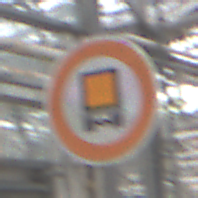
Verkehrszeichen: VerbotKennzeichnungspflichtigeKraftfahrzeugeGefaehrlicheGueter
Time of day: Midday
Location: Roofed (Special)
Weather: Overcast
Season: NotSpecified
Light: Natural